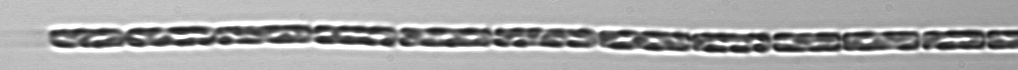
Label: Dactyliosolen_fragilissimus